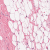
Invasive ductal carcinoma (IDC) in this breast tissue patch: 0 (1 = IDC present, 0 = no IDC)